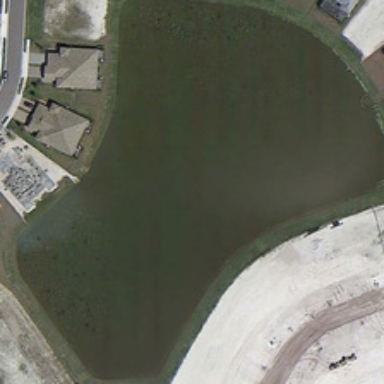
Is a irregular rectangle pond with moss green water in the middle .